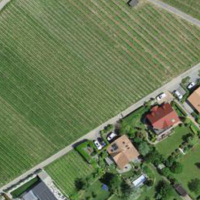
EUNIS habitat code: 40
Species observed at this site:
Convolvulus arvensis